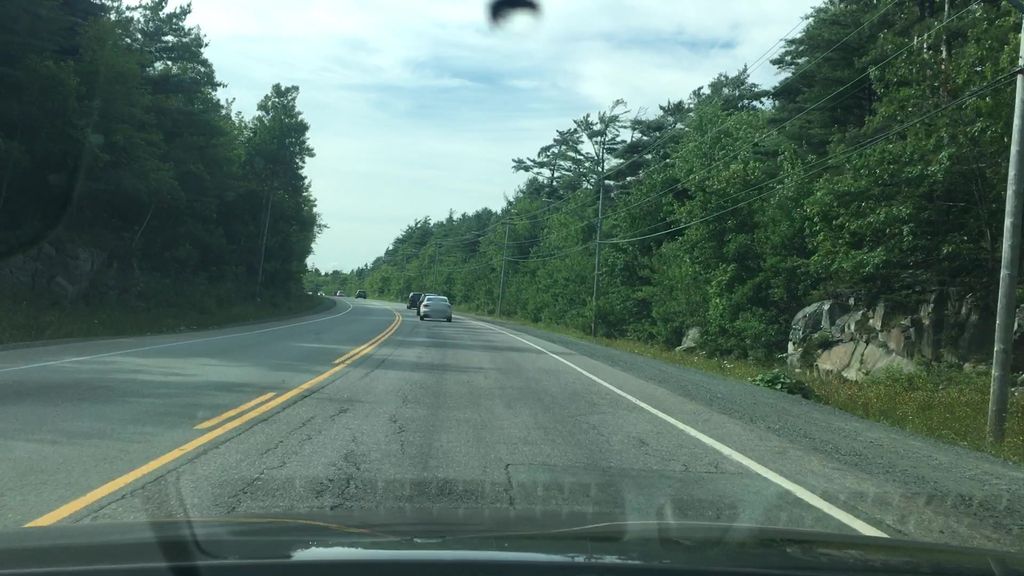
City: halifax